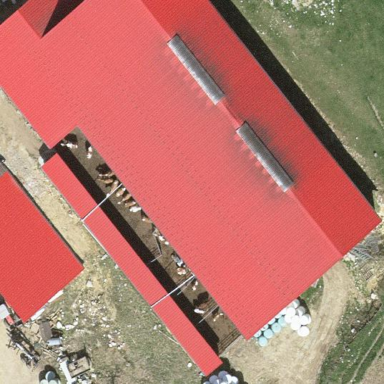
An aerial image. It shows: Farm building.